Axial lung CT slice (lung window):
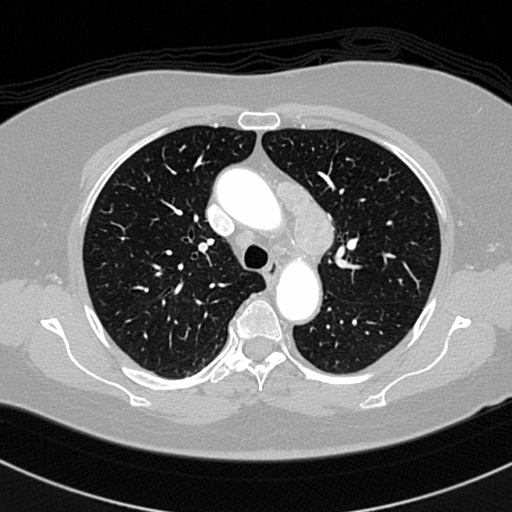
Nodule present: no